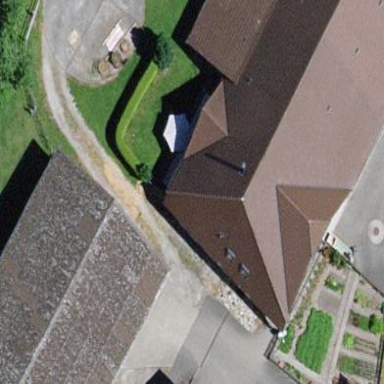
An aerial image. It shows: Farm building.